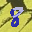
Label: 8